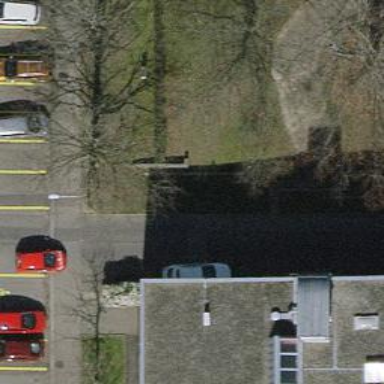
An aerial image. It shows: Steps with asphalt surface.